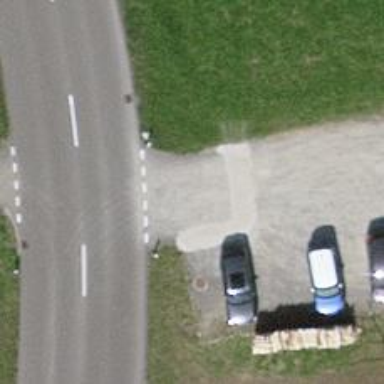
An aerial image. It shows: Asphalt parking aisle road for service vehicles.